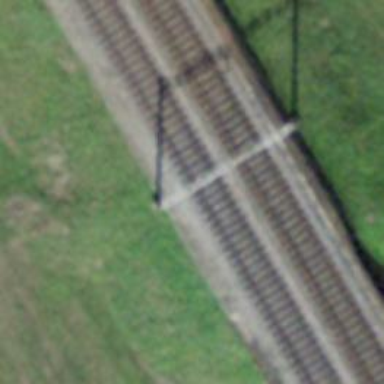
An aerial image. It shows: Single railway track with electrification through contact line.